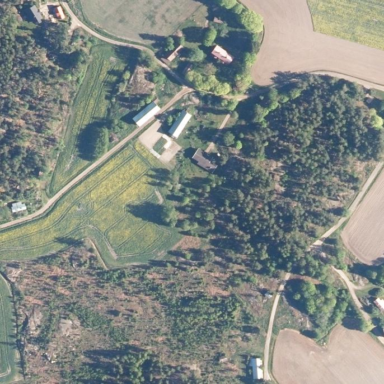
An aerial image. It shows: Farmyard area.